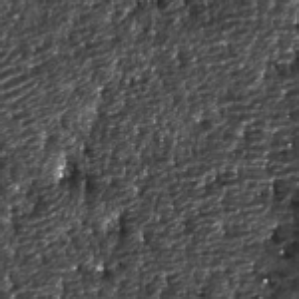
Label: frost